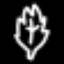
Label: leaf